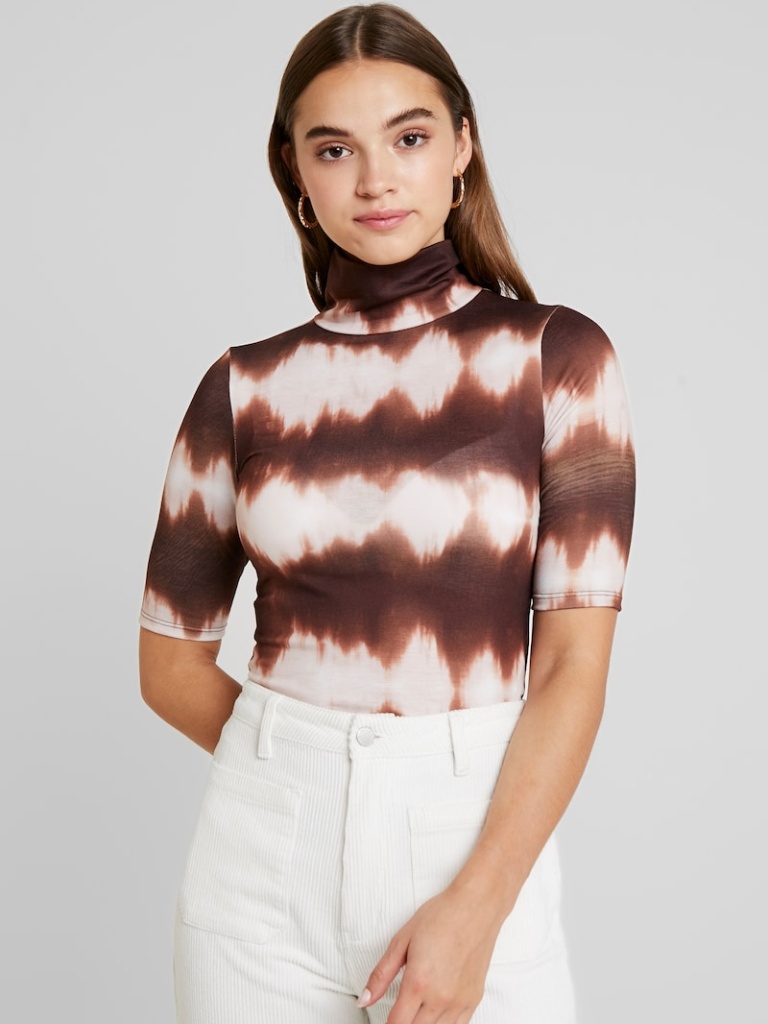
cotton tight short sleeve hip length Fully Tucked in turtleneck turtleneck